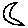
Label: moon